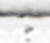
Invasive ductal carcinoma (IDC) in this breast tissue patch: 0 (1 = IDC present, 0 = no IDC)